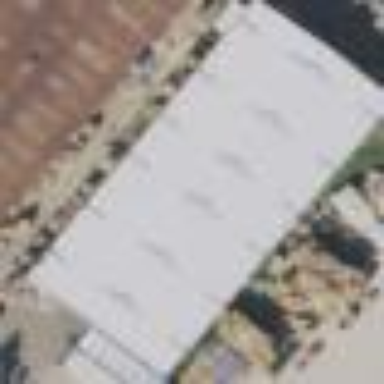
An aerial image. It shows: Warehouse building.